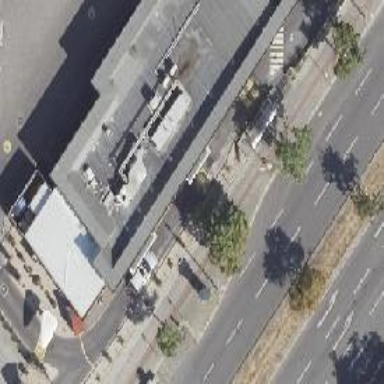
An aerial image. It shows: Fast food establishment.